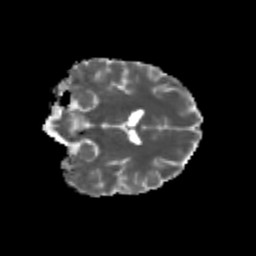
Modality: MD
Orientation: coronal
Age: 19
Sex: female
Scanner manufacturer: siemens
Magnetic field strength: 3 T
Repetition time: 3.5 s
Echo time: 0.113 s